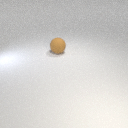
large brown rubber sphere